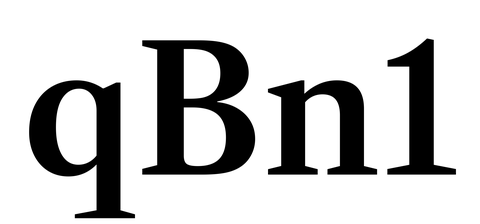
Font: LibreCaslonText_SemiBold